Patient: sex M, age 75
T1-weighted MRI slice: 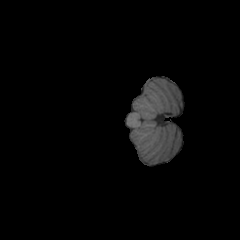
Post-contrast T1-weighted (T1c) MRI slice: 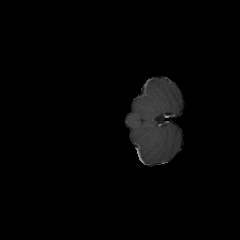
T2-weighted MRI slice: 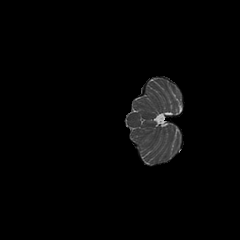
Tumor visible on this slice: no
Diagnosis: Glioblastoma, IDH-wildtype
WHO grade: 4